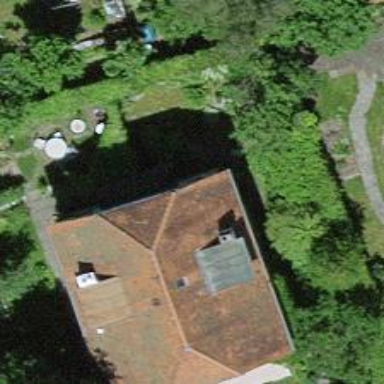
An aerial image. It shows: House with half-hipped roof shape.